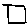
Label: square